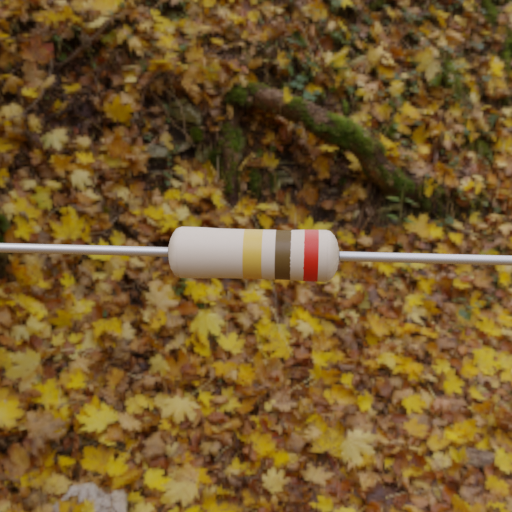
Resistor colour bands (in order): gold, brown, red